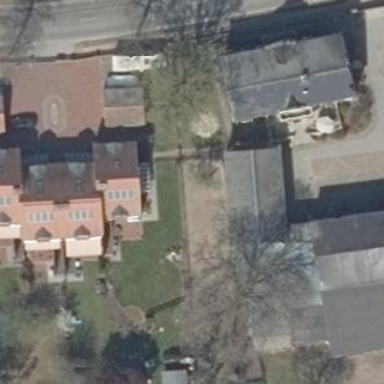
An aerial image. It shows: Terrace building.